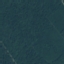
Land use / land cover class: Forest